Question:
I saw this app named Geo Challenge on playstore and would like to develop one for my school project. Basically what I wanted to develop is a country quiz game. It is similar to google maps but on 3d. More like google earth. I wanted to develop on google maps but sadly it needs internet connection. Same functionality as to google maps if possible that can put pins on. Would some kind enough suggest any api available for this? Thanks alot.
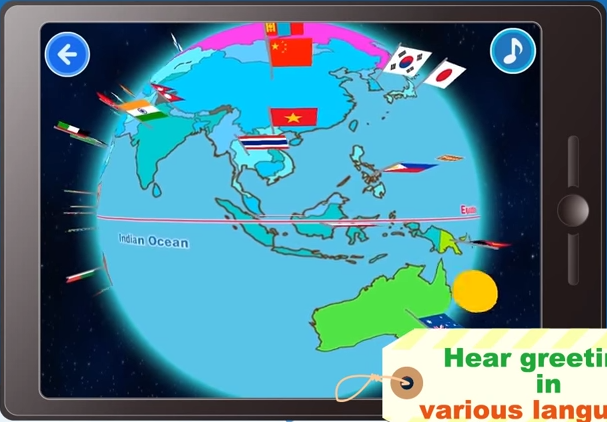
Answer: As we discuss, you can check <URL> for '3D maps library for android'
Also, you can learn 'OpenGL' <URL>.